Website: home-depot
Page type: delivery-shipping
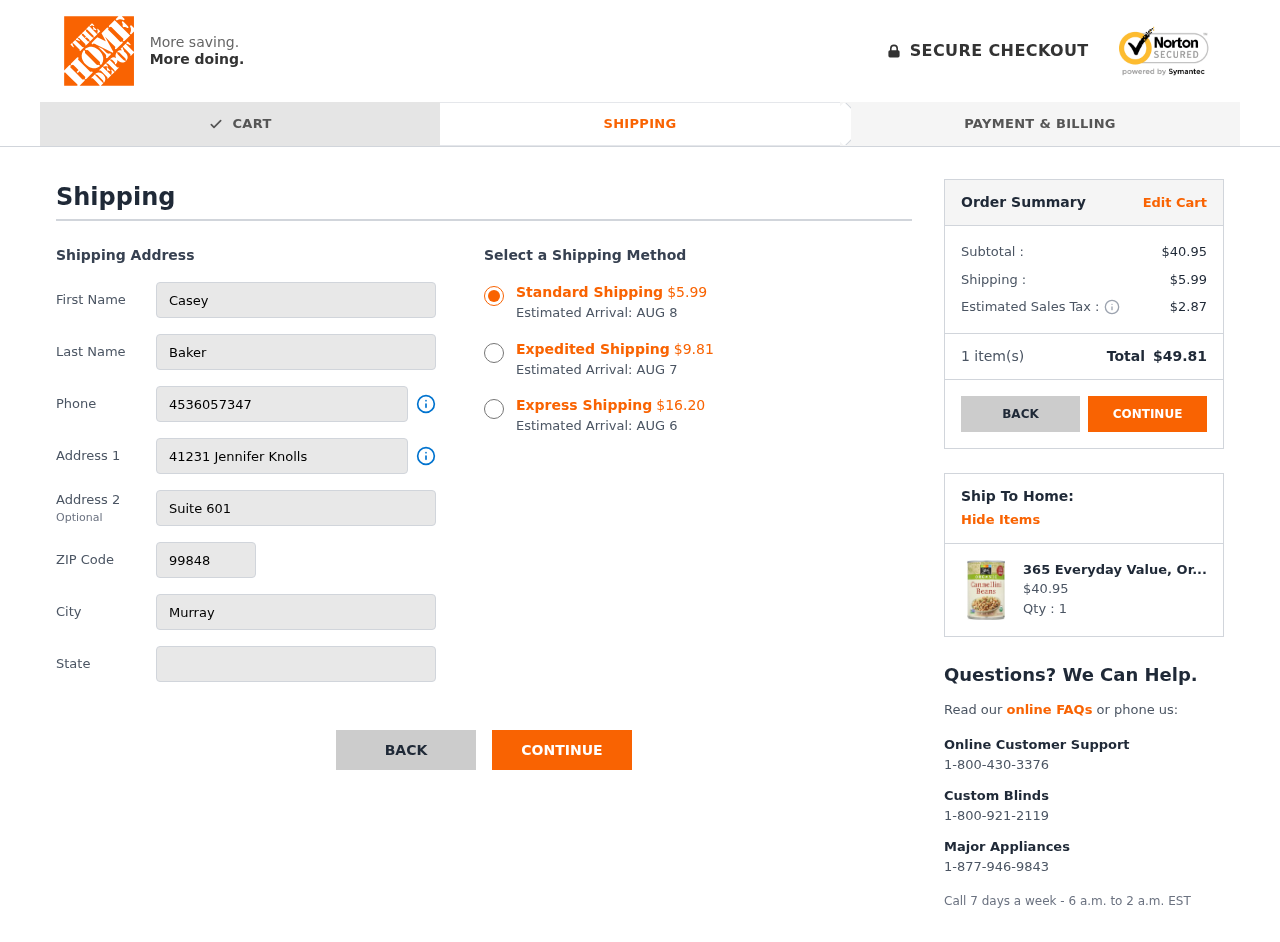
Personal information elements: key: PII_CITY
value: Murraytown
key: PII_FIRSTNAME
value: Casey
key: PII_LASTNAME
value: Baker
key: PII_PHONE
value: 4536057347
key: PII_POSTCODE
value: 99848
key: PII_STATE
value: Kentucky
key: PII_STREET
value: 41231 Jennifer Knolls
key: PII_STREET2
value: Suite 601
Product elements: key: PRODUCT1_NAME
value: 365 Everyday Value, Organic Cannellini Beans, 15 oz
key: PRODUCT1_PRICE
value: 40.95
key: PRODUCT1_QUANTITY
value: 1
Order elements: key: ORDER_SHIPPING_COST_STANDARD
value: $5.99
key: ORDER_DELIVERY_DATE
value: AUG 8
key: ORDER_SHIPPING_COST_EXPEDITED
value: $9.81
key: ORDER_DELIVERY_DATE_EXPEDITED
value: AUG 7
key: ORDER_SHIPPING_COST_EXPRESS
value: $16.20
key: ORDER_DELIVERY_DATE_EXPRESS
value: AUG 6
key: ORDER_SUBTOTAL
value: $40.95
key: ORDER_SHIPPING_COST
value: $5.99
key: ORDER_TAX
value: $2.87
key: ORDER_NUM_ITEMS
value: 1
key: ORDER_TOTAL
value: $49.81